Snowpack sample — Loveland Pass, Silver Plume, Colorado, USA (2/11/26, 12:00 PM MST)
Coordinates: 39.663, -105.886
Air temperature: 35 °F
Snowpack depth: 82 cm
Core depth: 40 cm
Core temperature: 23 °F
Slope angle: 13°, slope face: 12°
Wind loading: high
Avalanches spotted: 1
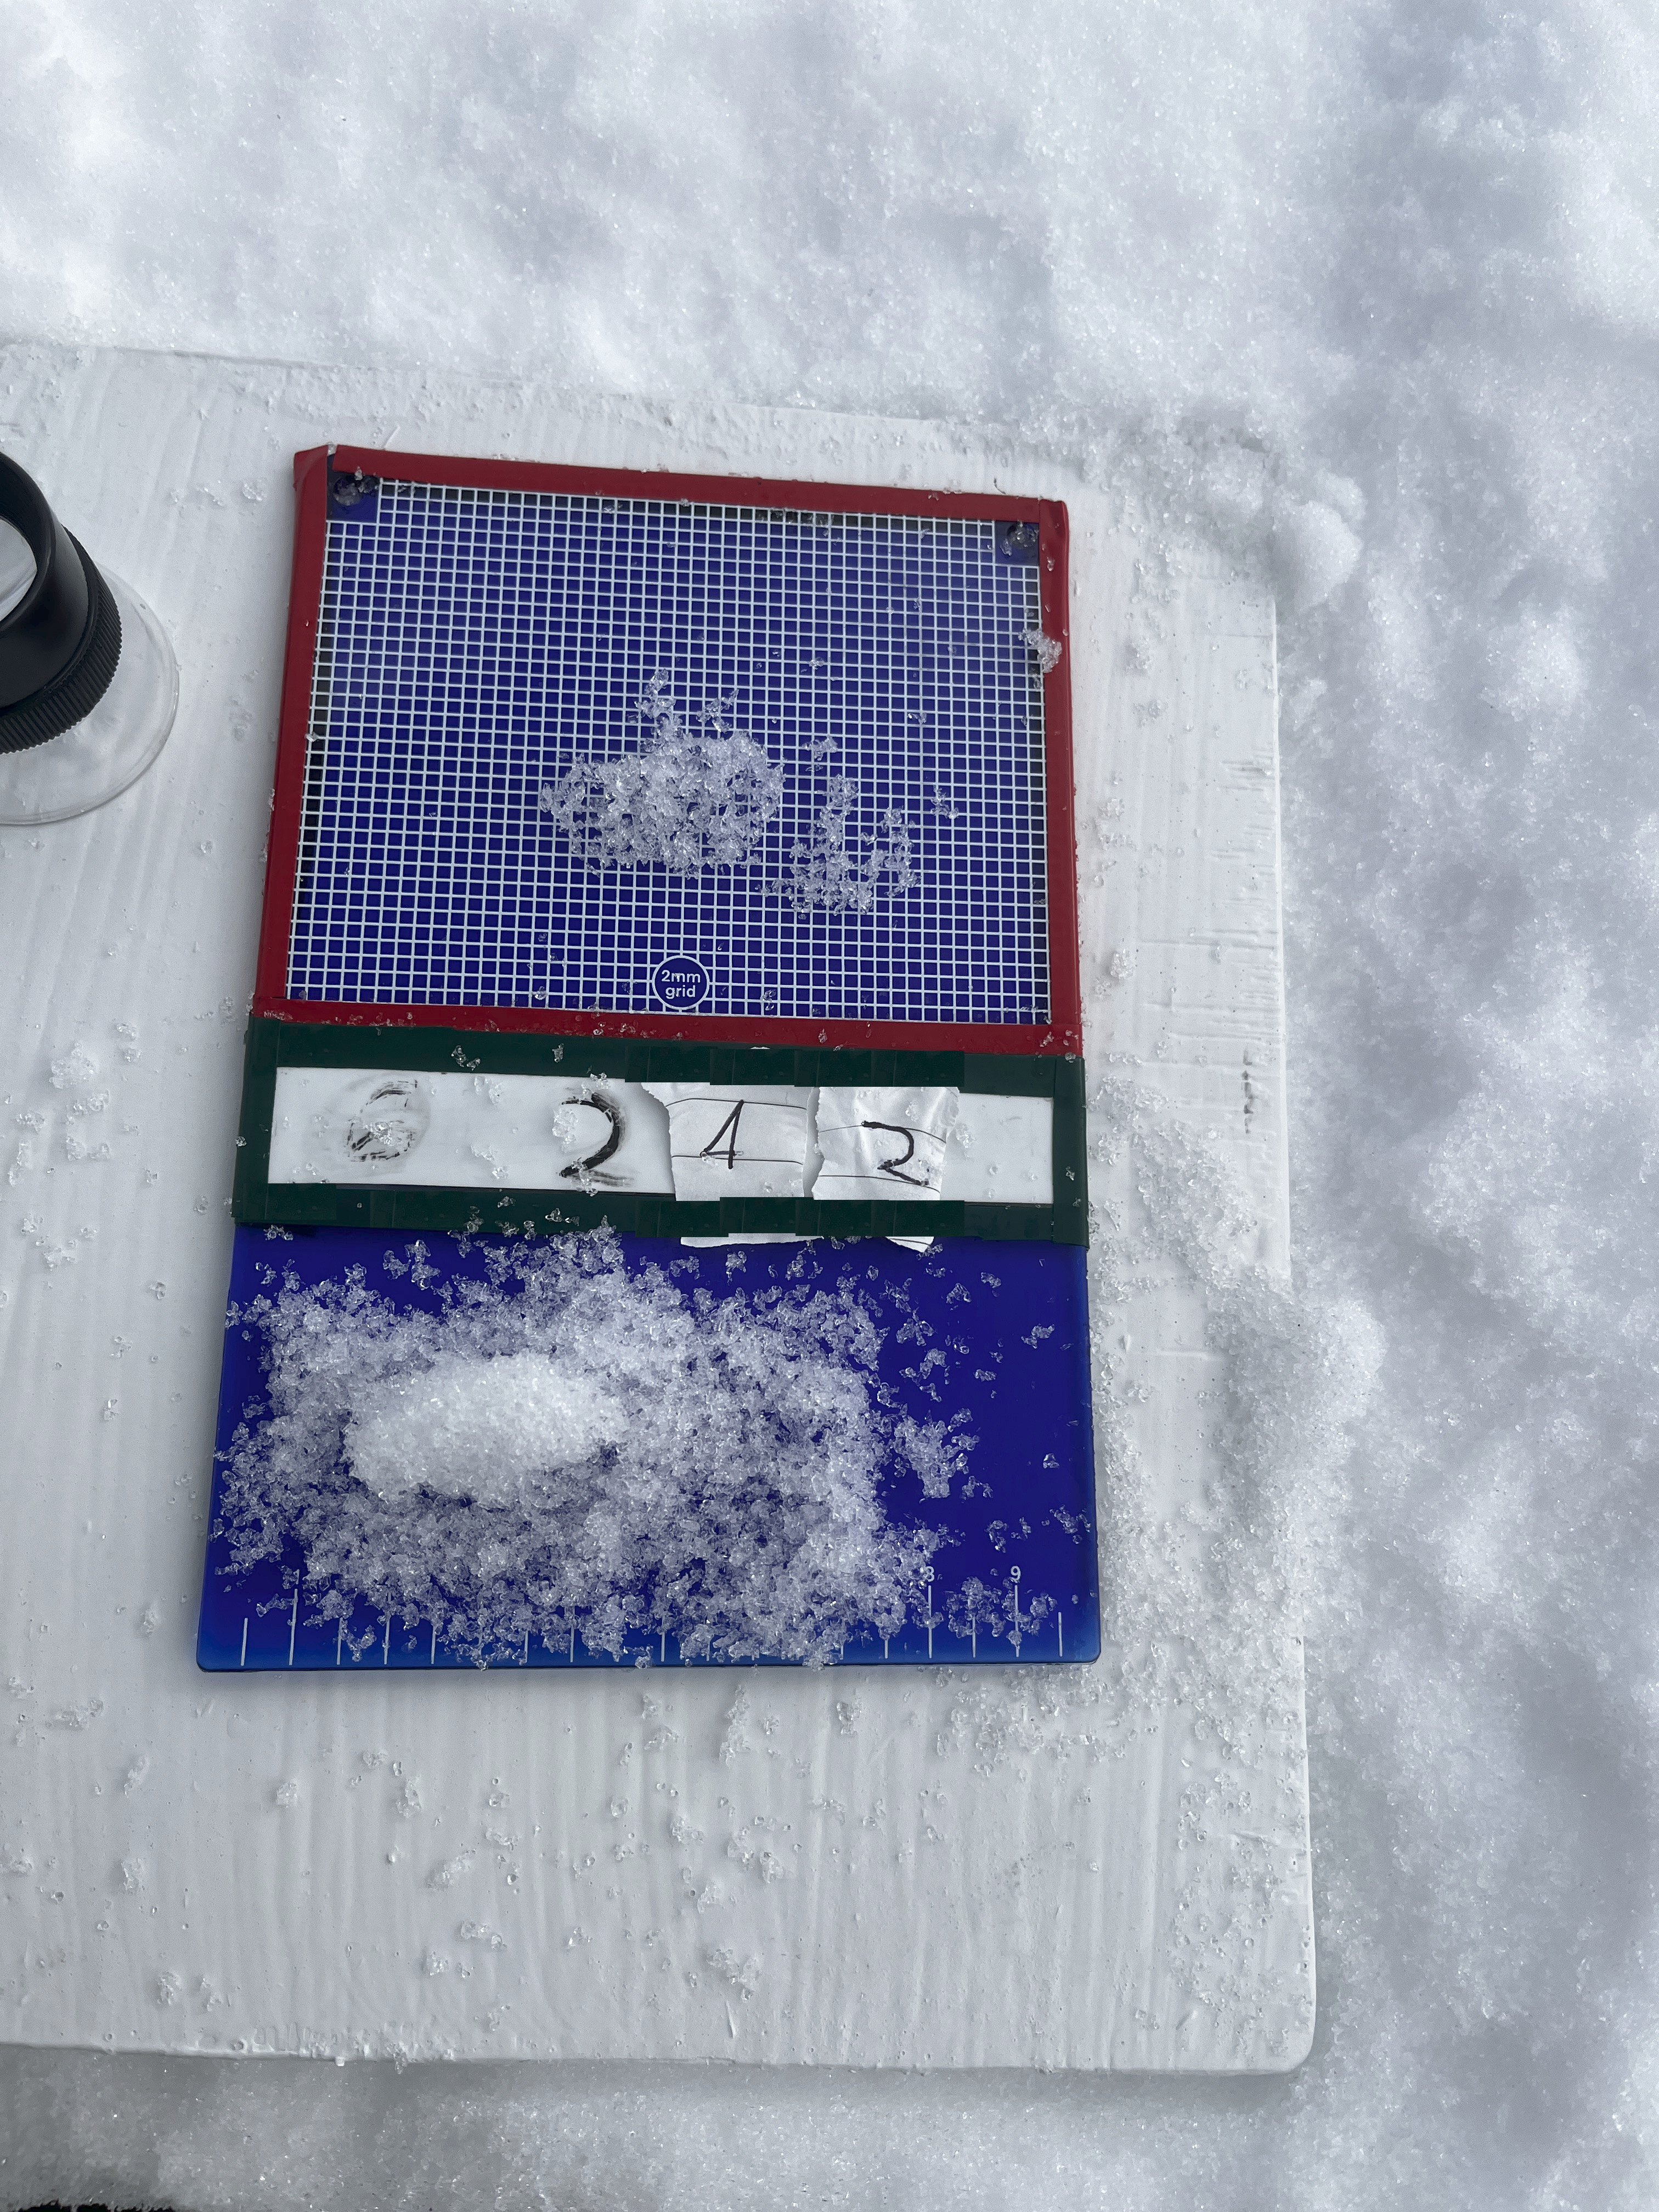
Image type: crystal_card
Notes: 1 small avalanche spotted on the north side of the bowl, lots of wind loading